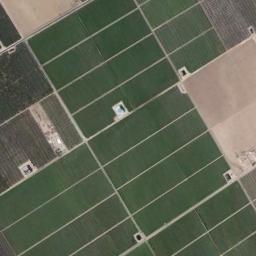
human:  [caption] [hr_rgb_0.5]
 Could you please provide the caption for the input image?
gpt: Many neatly arranged green, Khaki mixed rectangular farmlands of different sizes .

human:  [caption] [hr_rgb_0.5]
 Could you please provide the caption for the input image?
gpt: Some green rectangular farmlands are neatly arranged on the ground .

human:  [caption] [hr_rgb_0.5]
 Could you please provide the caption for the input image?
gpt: There are some green and bare rectangular farmland .

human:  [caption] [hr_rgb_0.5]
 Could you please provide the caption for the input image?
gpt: There are many neat rows of rectangular farmlands .

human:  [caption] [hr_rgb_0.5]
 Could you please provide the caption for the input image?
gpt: There are some green rectangular farmlands of the same size .